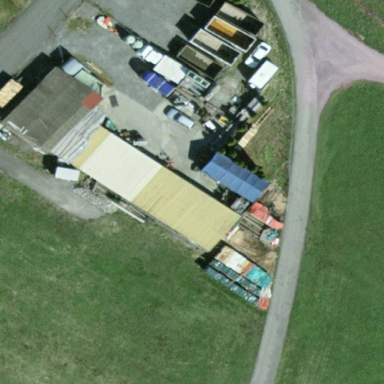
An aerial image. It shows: Warehouse.